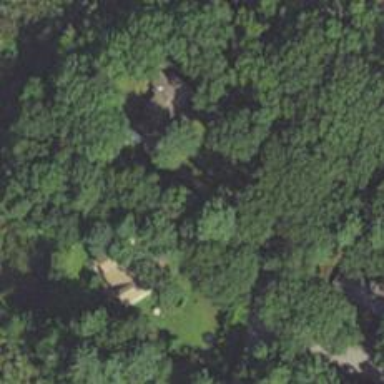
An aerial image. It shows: Driveway.